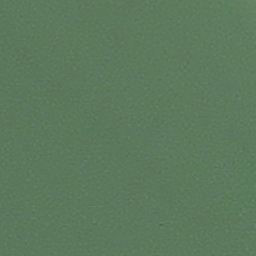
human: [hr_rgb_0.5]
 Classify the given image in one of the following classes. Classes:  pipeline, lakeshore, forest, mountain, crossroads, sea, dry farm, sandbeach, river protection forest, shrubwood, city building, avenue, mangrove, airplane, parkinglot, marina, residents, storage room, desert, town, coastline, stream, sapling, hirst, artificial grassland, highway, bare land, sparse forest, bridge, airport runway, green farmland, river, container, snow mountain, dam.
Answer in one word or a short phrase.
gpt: sea